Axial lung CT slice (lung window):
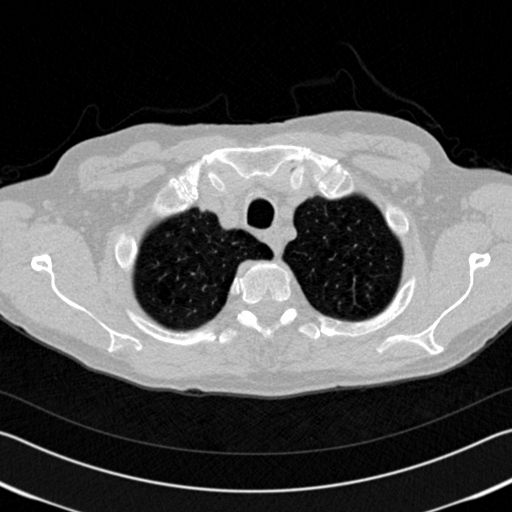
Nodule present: no